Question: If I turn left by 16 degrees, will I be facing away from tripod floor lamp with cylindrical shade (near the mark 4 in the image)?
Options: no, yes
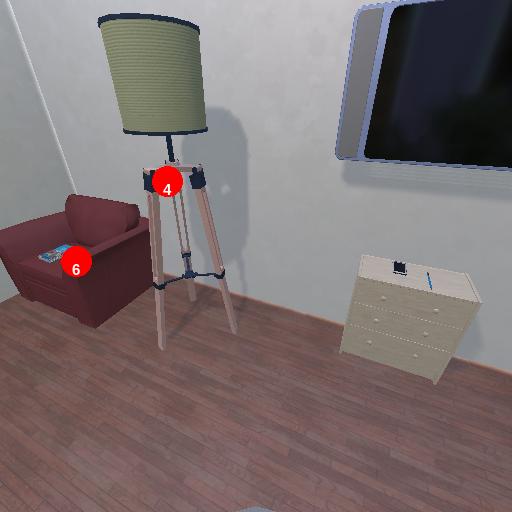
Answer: no